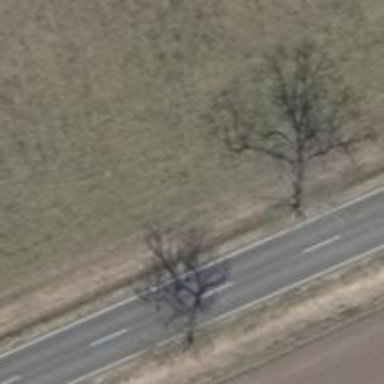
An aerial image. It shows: Deciduous tree with broadleaved leaves.